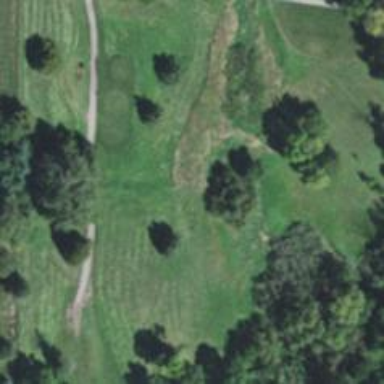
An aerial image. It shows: Rough area in golf course.